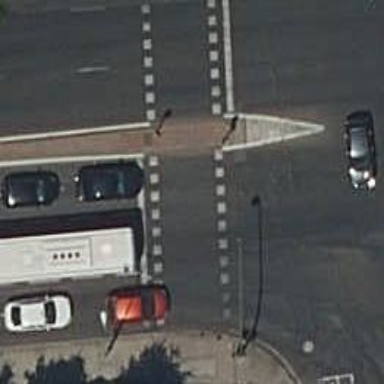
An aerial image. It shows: Road with traffic signals and zebra crossing with traffic signals.